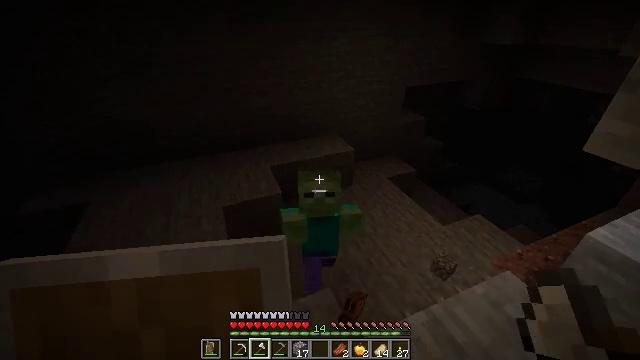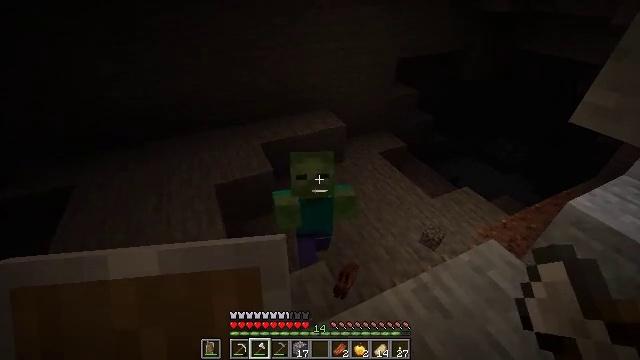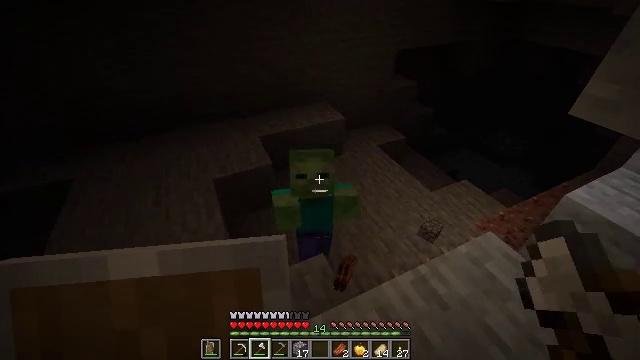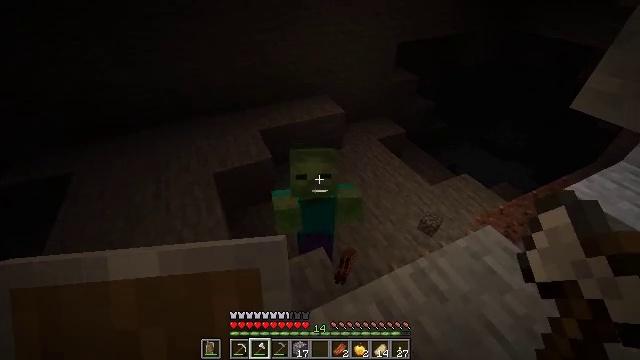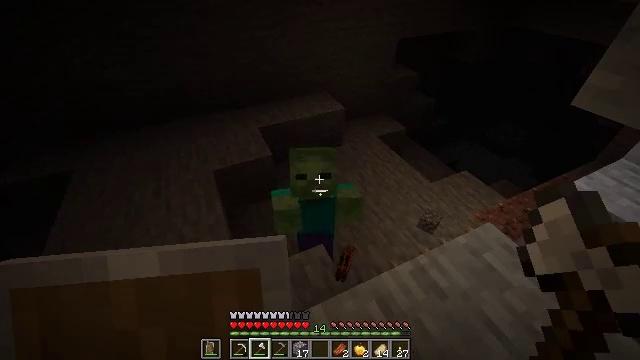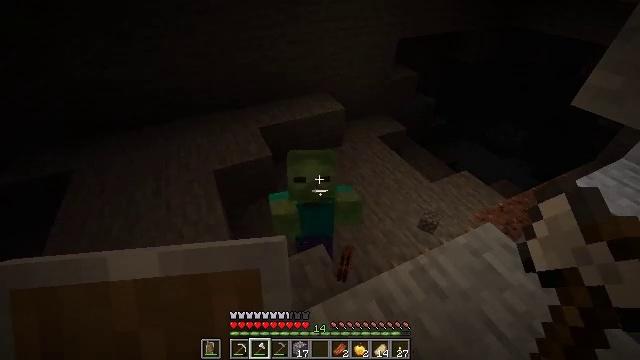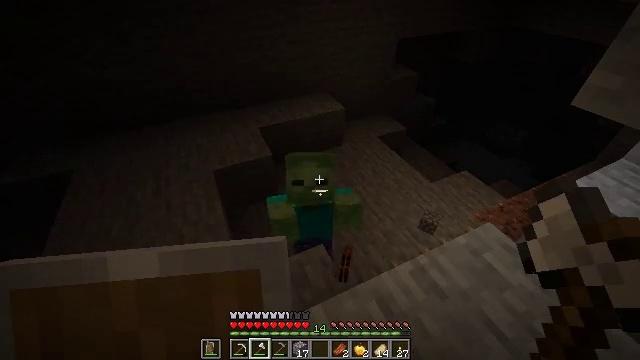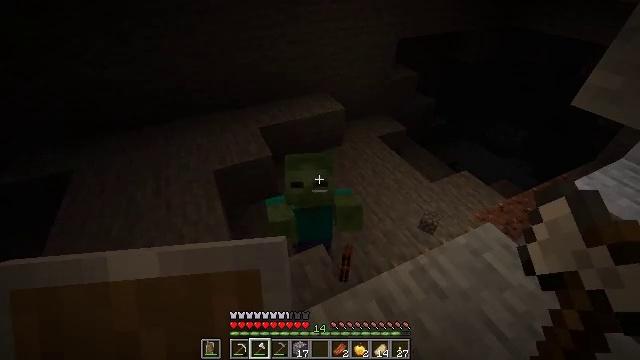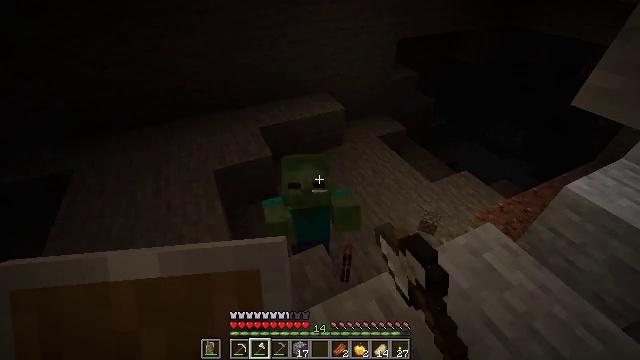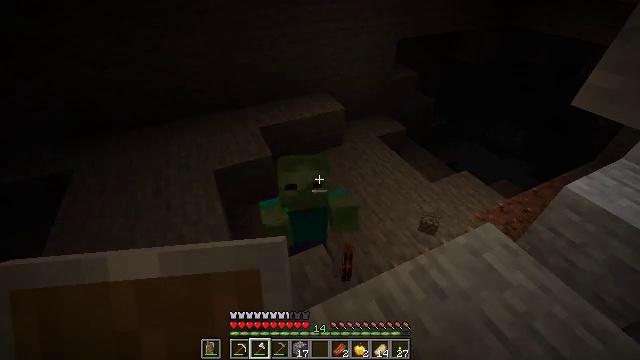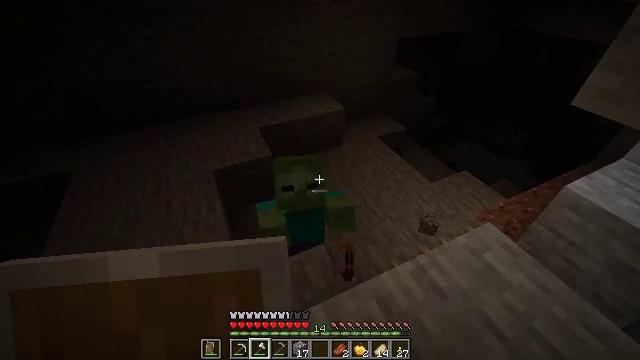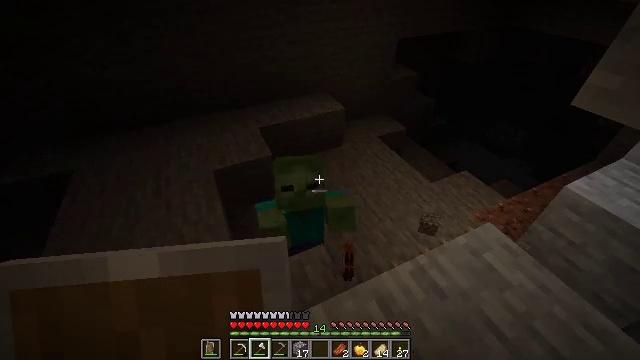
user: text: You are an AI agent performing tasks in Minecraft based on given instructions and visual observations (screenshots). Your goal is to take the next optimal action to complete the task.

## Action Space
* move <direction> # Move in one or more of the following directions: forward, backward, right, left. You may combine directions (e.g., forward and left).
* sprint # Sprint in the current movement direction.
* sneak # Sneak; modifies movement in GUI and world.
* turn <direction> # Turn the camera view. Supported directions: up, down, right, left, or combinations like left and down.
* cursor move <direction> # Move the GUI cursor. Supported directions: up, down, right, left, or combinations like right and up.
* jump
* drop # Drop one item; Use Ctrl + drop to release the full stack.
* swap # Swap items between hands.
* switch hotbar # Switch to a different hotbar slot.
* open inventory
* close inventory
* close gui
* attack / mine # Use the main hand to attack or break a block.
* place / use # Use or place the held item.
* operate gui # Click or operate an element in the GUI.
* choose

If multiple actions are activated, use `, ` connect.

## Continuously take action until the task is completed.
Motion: motion action
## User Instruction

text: Hunt the zombie.
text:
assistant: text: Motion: turn right and down
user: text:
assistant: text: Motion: turn down
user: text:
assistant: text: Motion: turn down
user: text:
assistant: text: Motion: no_op
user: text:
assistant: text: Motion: no_op
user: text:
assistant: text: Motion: no_op
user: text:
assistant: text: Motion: attack / mine
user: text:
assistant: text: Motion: attack / mine
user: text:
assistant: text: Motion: attack / mine
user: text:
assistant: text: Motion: attack / mine
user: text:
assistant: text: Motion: no_op
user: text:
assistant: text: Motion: no_op